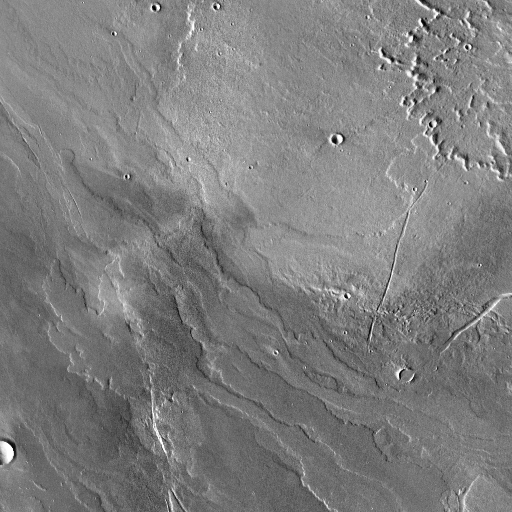
Crater classes present: Background, Other, Buried